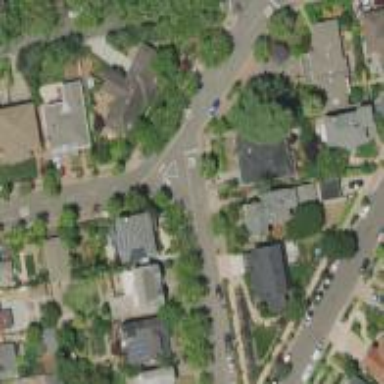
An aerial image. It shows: Residential road with separate sidewalk.